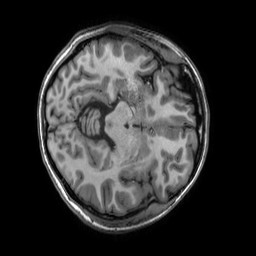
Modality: T1w
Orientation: axial
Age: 25
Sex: female
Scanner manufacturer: ge
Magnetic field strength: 3 T
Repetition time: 0.008844 s
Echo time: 0.00378 s